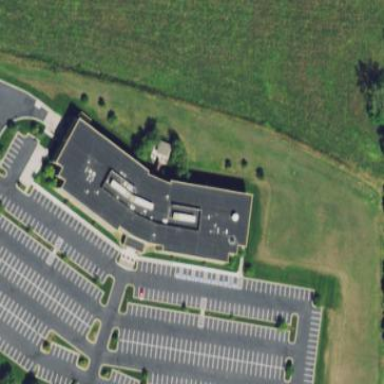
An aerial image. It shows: Parking area with surface.